Field crop: maize
Growth stage: 2
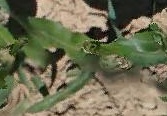
Species: maize